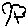
Label: tree